Question: I'm trying to make a timing mechanism using threads, and I'm having a problem in getting the time difference between two Dates, and using that difference to get a current percentage of the time left. Here is the concept I'm trying to prototype:

And here is my implementation:
'''
long startMilisecs = System.currentTimeMillis();
long currentMilisecs;
long endDateMilisecs = getEndDate().getTime();
int diffMillisecs = ((int)(endDateMilisecs - startMilisecs) / 1000) / 60;
int currPerc;
while (startMilisecs <= endDateMilisecs)
{
currentMilisecs = (int) System.currentTimeMillis();
currPerc = ((int)currentMilisecs * 100) / diffMillisecs;
System.out.println(" Current Percentage: " + currPerc);
}
'''
The problem with this code is that the percentage is not starting from 0 but rather in the 20's to 40 percent.
Can you tell me what is wrong with this? and for this problem I have been restricted to using only threads.
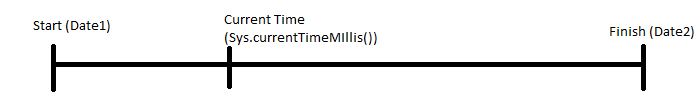
Answer: check below:
'''
public static int getPercentageLeft(Date start, Date end) {
long now = System.currentTimeMillis();
long s = start.getTime();
long e = end.getTime();
if (s >= e || now >= e) {
return 0;
}
if (now <= s) {
return 100;
}
return (int) ((e - now) * 100 / (e - s));
}
'''